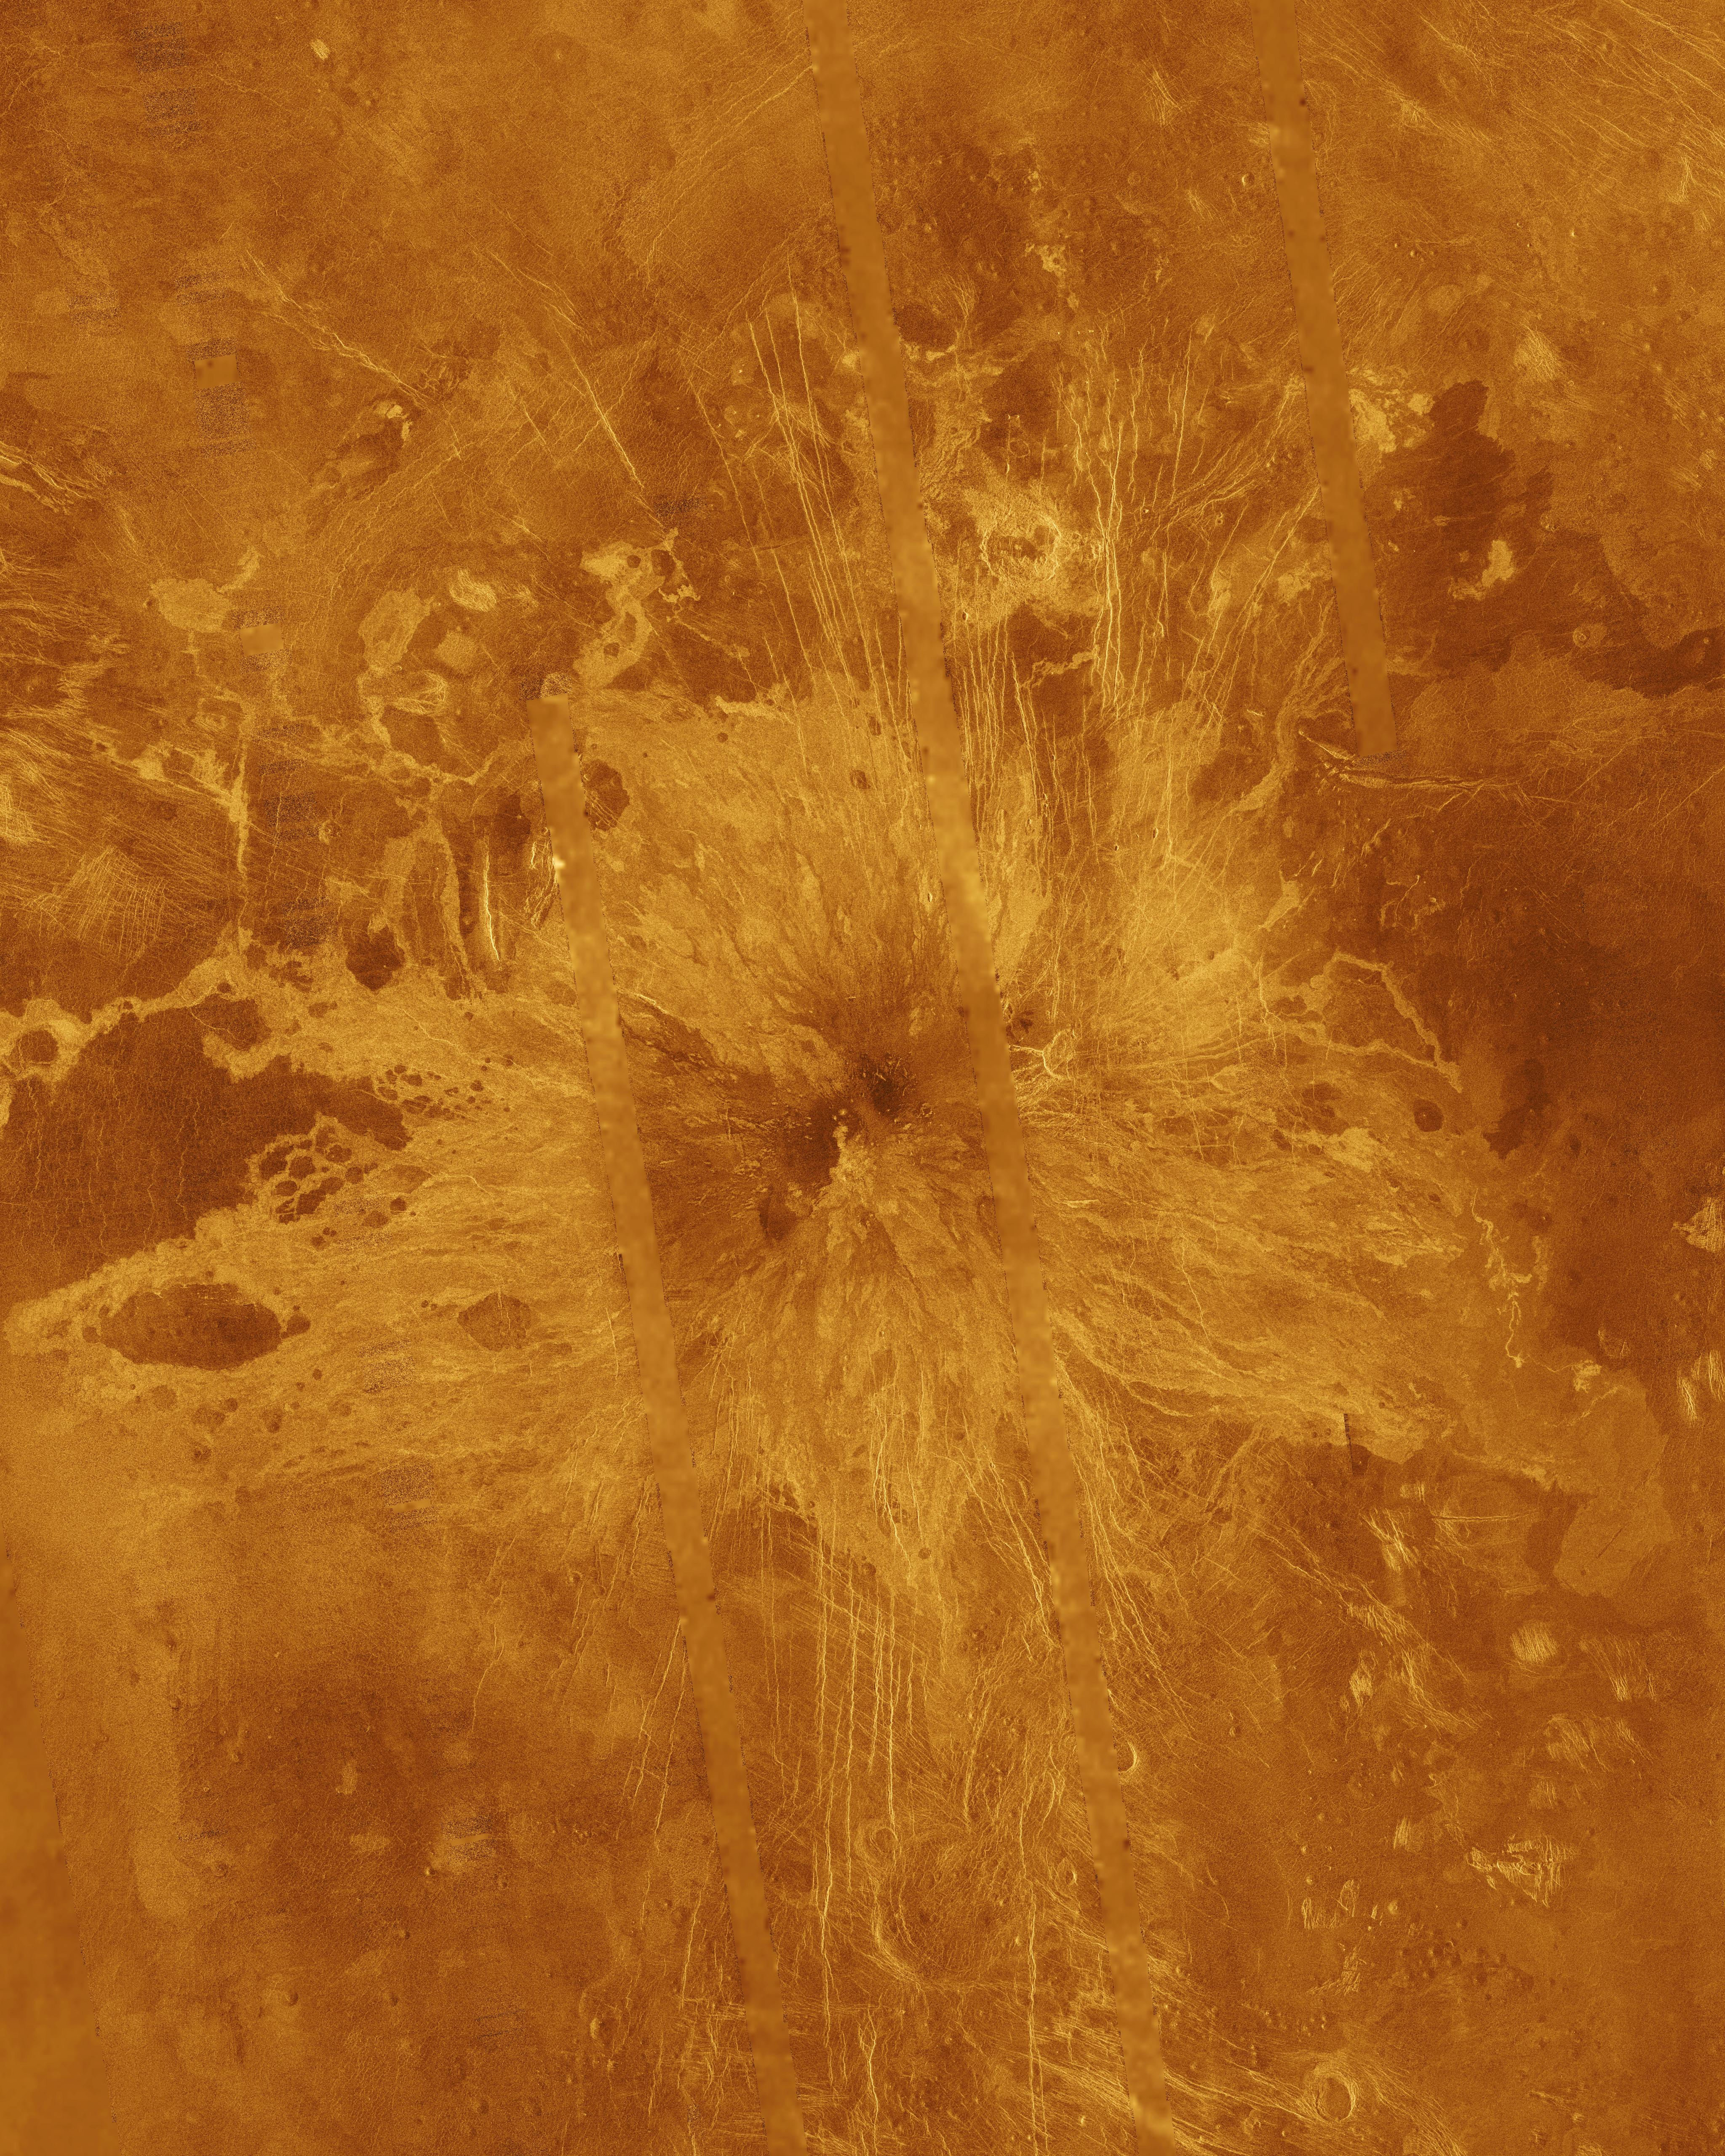
Venus - Simulated Color of Ushas Mons Venus, Magellan